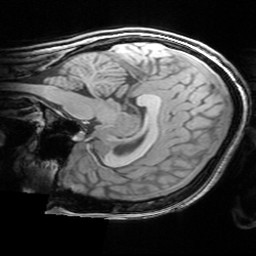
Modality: T1w
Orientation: sagittal
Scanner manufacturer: siemens
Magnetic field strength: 3 T
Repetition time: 1.63 s
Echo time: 0.00311 s